Question: I want a simple scrollable ListView. I have a custom adapter that makes each row display a picture and some text.
Underneath I want a few buttons.
I'm looking for a layout like this sample picture:

This seems like it should be trivial. I have a single main activity that extends ListActivity:
'''
public class ShufflerMain extends ListActivity {
private ArrayList<ListEntry> init = new ArrayList<ListEntry>();
private Button btnAddEntry;
private Button btnShuffle;
private Button btnClearAll;
private InitiativeArrayAdapter initAdapter;
@Override
public void onCreate(Bundle savedInstanceState) {
super.onCreate(savedInstanceState);
//initViews();
loadDummyData();
listAdapter = new MyCustomArrayAdapter(this, init);
setListAdapter(initAdapter);
}
'''
This is fine and dandy, but I wanted to have a few buttons underneath this list. (to do things like add to the list, clear the list, etc). My main XML looks like this:
'''
<RelativeLayout xmlns:android="http://schemas.android.com/apk/res/android"
xmlns:tools="http://schemas.android.com/tools"
android:layout_width="match_parent"
android:layout_height="match_parent"
android:paddingBottom="@dimen/activity_vertical_margin"
android:paddingLeft="@dimen/activity_horizontal_margin"
android:paddingRight="@dimen/activity_horizontal_margin"
android:paddingTop="@dimen/activity_vertical_margin"
tools:context="com.myapp.ShufflerFragment" >
<ScrollView
android:id="@+id/list"
android:layout_width="match_parent"
android:layout_height="wrap_content" >
</ScrollView>
<Button
android:id="@+id/clearAll"
android:layout_width="fill_parent"
android:layout_height="wrap_content"
android:layout_alignParentBottom="true"
android:text="@string/clearAll"/>
<Button
android:id="@+id/add_new_entry"
android:layout_width="fill_parent"
android:layout_height="wrap_content"
android:layout_above="@+id/clearAll"
android:text="@string/addEntry"/>
<Button
android:id="@+id/shuffle"
android:layout_width="fill_parent"
android:layout_height="wrap_content"
android:layout_above="@+id/add_new_entry"
android:text="@string/shuffle"/>
</RelativeLayout>
'''
I can run the app just fine, but the Graphical layout preview in Eclipse looks right and I see my 3 buttons. When I run it on my phone, all I see is my ListView populated with my dummy data. I added calls in the Java to pull down the buttons and add listeners, and findViewById is returning null on them.
Have I completely set up this project incorrectly? Do I need to have a different Activity as my "Main" separate from the ListView in order to have any capability other than a full-screen list?
Thanks.
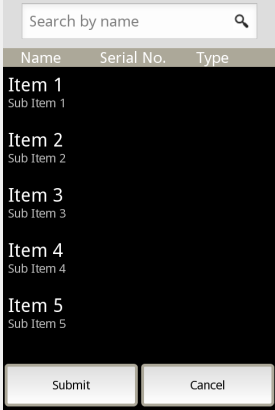
Answer: Your scroll view is empty. If you want to have multiple items scrollable in it put a viewgroup layout inside in example a linear layout and then put button inside.
Your views are returning null mostlikly because you didn't setcontentview() in the on create method. Rather than extending listActivity extend normal activity and supply layout that have listView